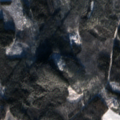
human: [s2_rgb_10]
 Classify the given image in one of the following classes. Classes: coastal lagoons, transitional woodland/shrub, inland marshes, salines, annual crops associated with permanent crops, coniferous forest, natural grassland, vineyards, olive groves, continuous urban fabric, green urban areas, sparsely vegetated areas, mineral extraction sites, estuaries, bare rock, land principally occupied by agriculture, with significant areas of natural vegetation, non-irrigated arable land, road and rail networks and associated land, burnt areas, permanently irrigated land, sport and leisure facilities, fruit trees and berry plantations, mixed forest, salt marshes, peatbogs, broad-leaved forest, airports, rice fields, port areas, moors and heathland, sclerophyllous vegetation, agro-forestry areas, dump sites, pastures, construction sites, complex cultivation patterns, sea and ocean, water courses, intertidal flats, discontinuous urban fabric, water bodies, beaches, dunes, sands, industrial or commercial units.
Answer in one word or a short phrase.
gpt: land principally occupied by agriculture, with significant areas of natural vegetation, broad-leaved forest, mixed forest, transitional woodland/shrub